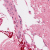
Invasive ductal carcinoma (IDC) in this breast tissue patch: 0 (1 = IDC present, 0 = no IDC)